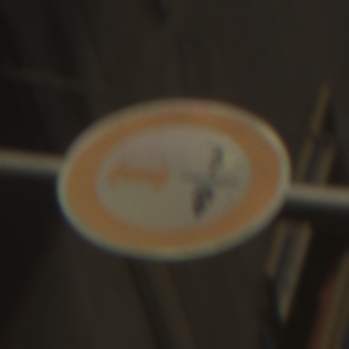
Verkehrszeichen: VerbotUeberholenEinspurigeFahrzeuge
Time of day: Midday
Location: Outdoor (Urban)
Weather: Clear
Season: NotSpecified
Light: Natural